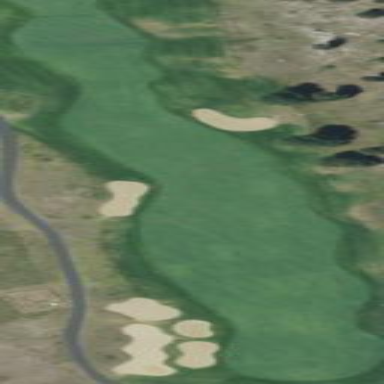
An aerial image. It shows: Grassy golf fairway.